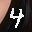
Label: 4